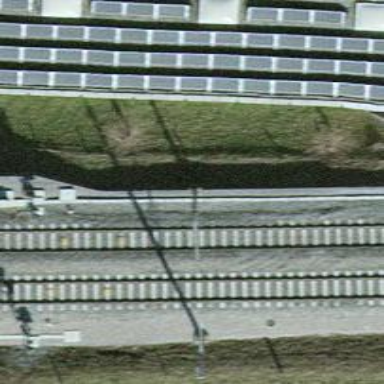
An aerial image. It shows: Solitary milestone along the railway.